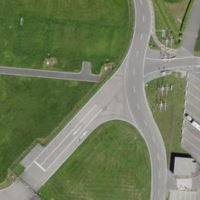
EUNIS habitat code: 57
Species observed at this site:
Motacilla alba